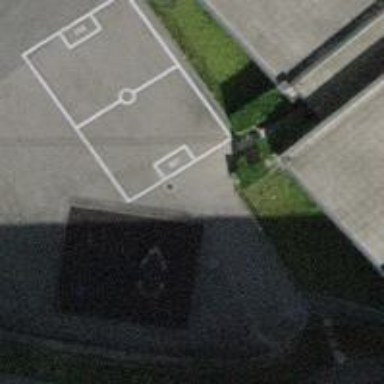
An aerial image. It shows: Playground area for leisure land.